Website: ulta-beauty
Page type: account-selection
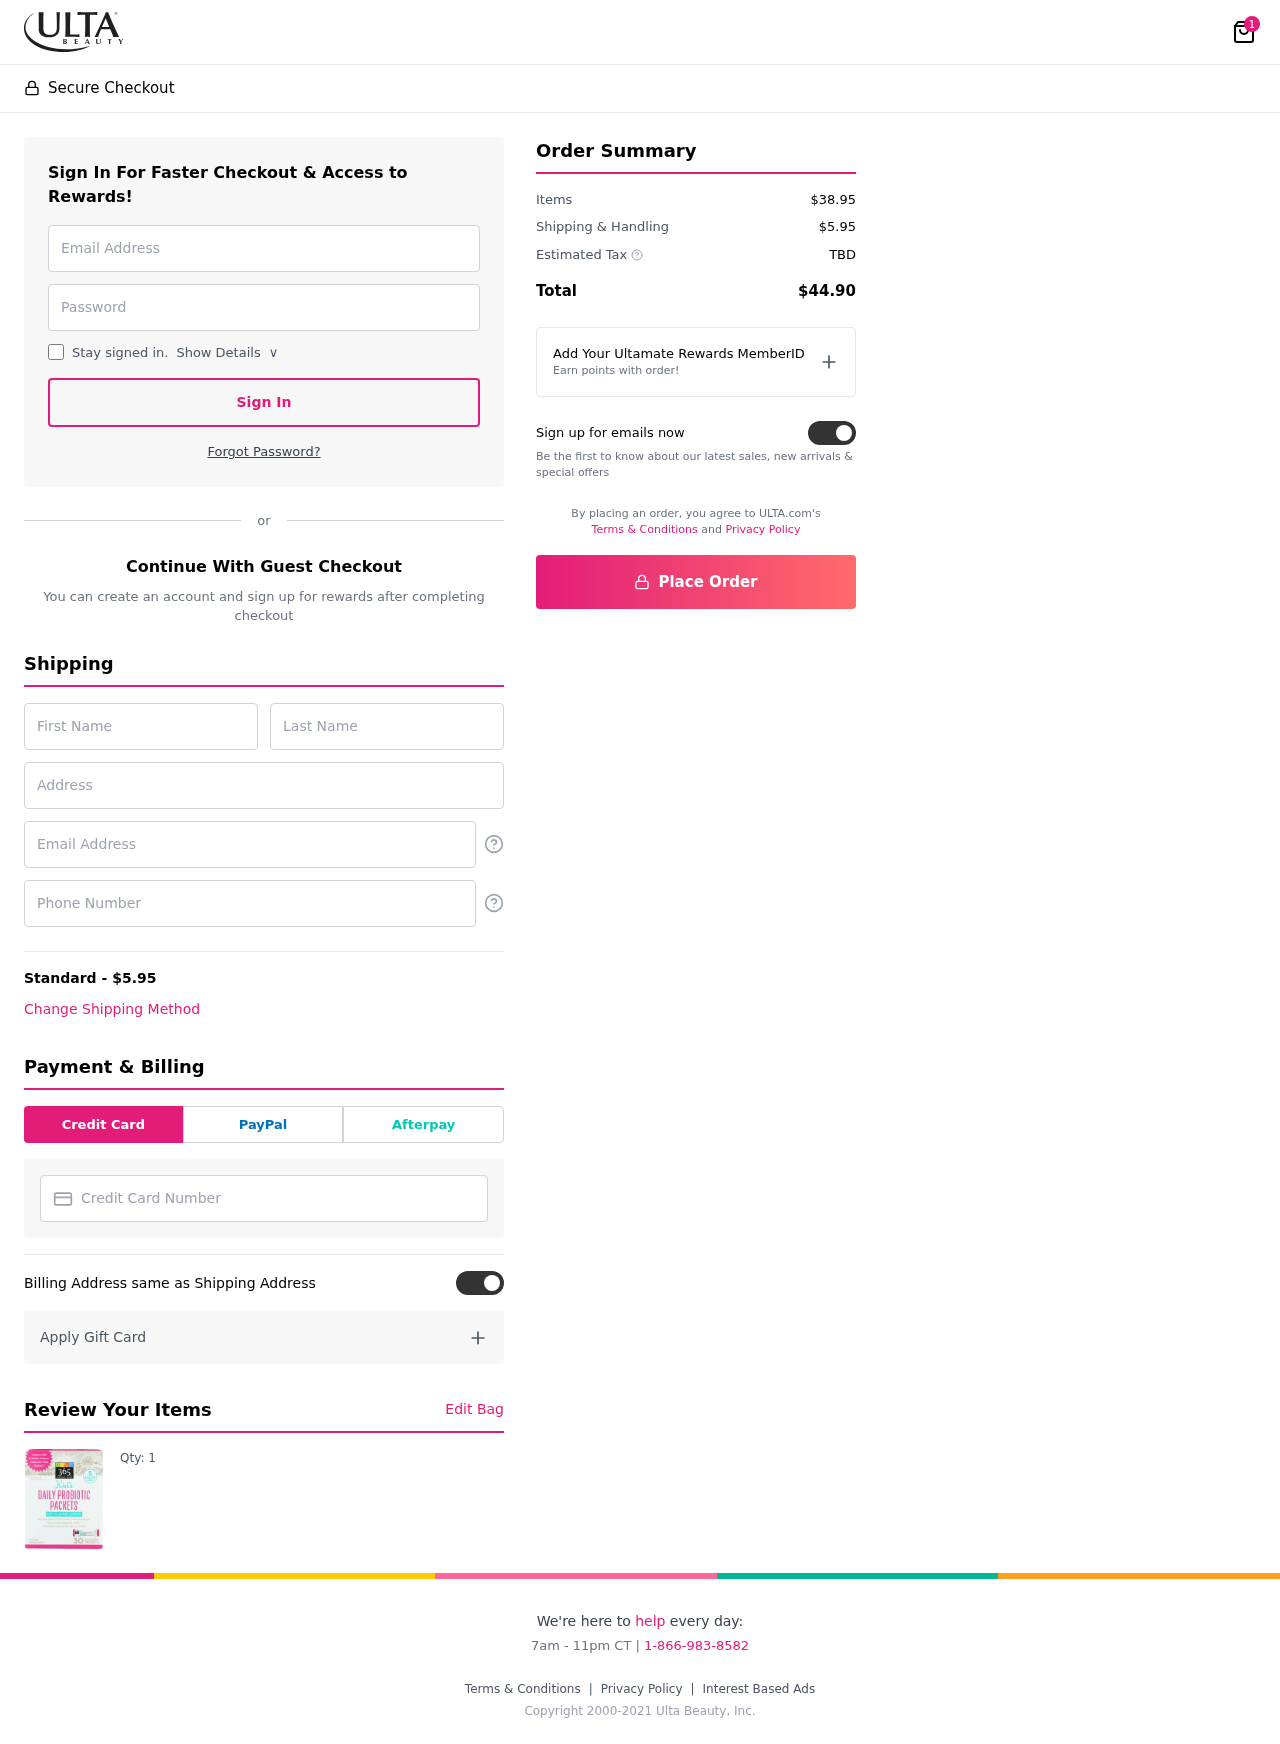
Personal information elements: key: PII_CARD_NUMBER
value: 4608 7273 5130 5194
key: PII_EMAIL
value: william_gordon@yahoo.com
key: PII_EMAIL2
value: william_gordon@yahoo.com
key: PII_FIRSTNAME
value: William
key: PII_LASTNAME
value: Gordon
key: PII_PHONE
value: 7238049321
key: PII_STREET
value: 716 John Ridge
Product elements: key: PRODUCT1_QUANTITY
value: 1
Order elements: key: ORDER_NUM_ITEMS
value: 1
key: ORDER_SHIPPING_COST
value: $5.95
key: ORDER_SUBTOTAL
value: $38.95
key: ORDER_TAX
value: TBD
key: ORDER_TOTAL
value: $44.90